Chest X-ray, PA view. Patient: 43 years old, sex F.
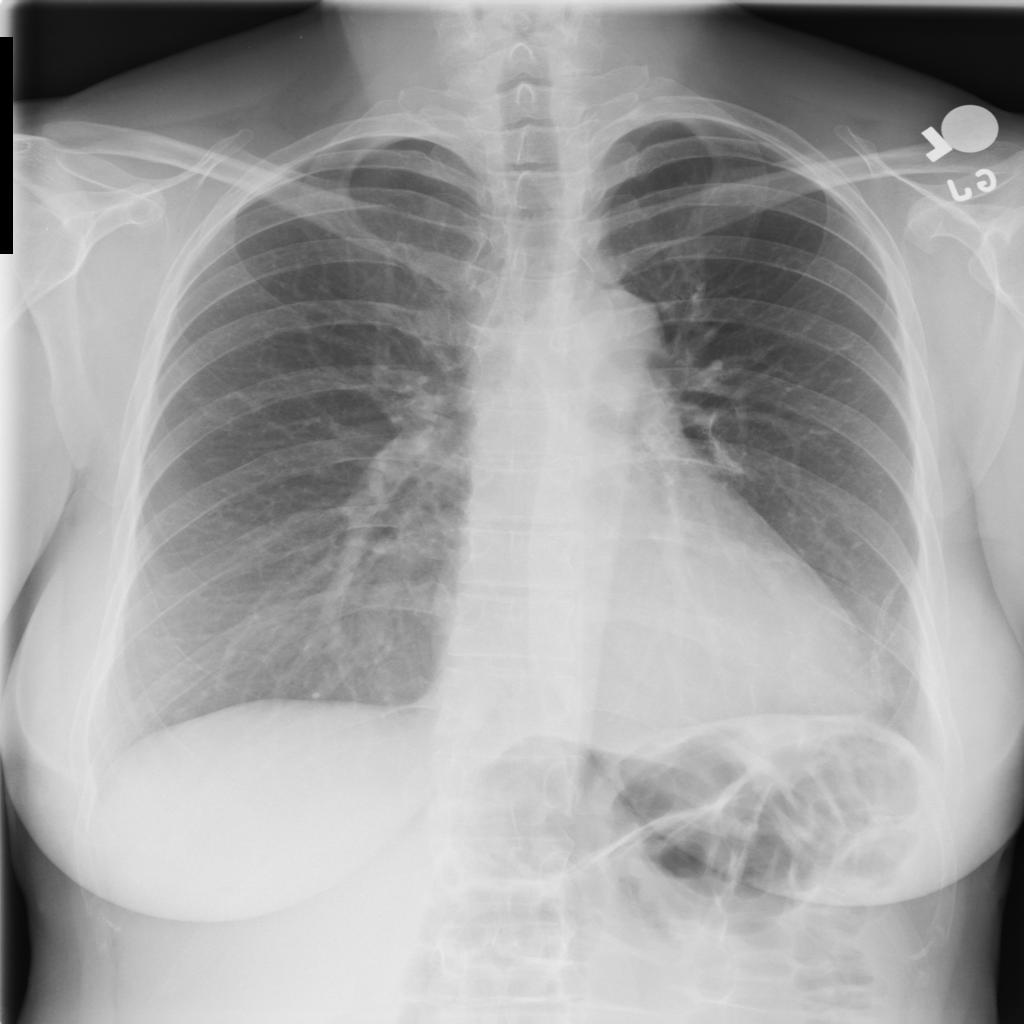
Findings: No Finding